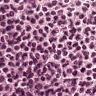
Metastatic tissue present: no